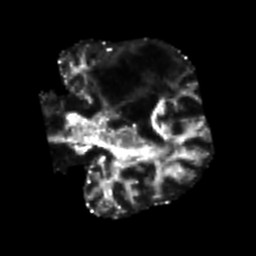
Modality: FA
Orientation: coronal
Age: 52
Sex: male
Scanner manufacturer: siemens
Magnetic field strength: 3 T
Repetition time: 7.3 s
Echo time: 0.087 s